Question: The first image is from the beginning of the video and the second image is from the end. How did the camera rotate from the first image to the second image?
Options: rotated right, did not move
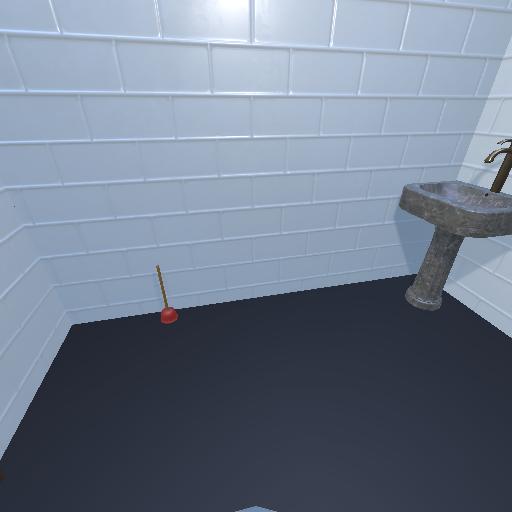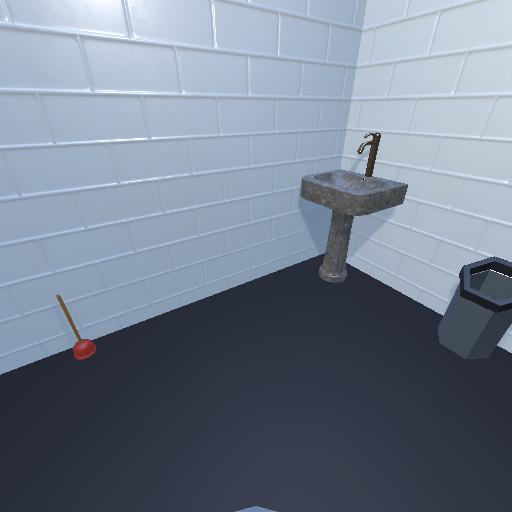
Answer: rotated right